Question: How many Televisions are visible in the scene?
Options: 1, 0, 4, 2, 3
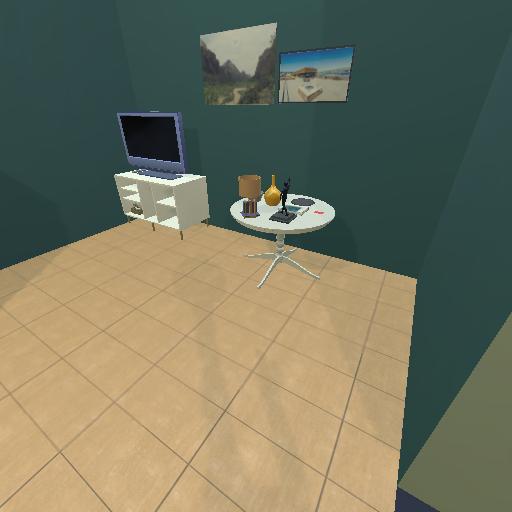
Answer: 1